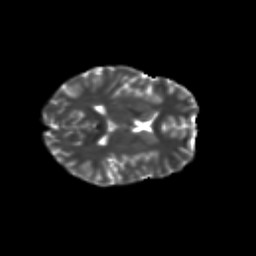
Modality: T2w
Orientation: axial
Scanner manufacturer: siemens
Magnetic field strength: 3 T
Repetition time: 9.2 s
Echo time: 0.084 s